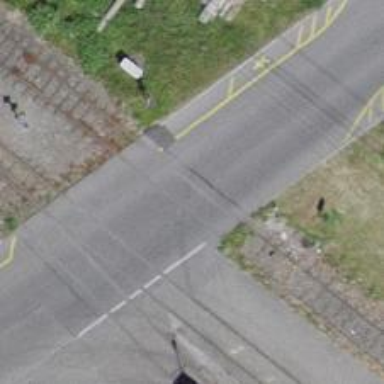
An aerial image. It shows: Single-track spur railway line.